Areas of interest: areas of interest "Botanical Garden"
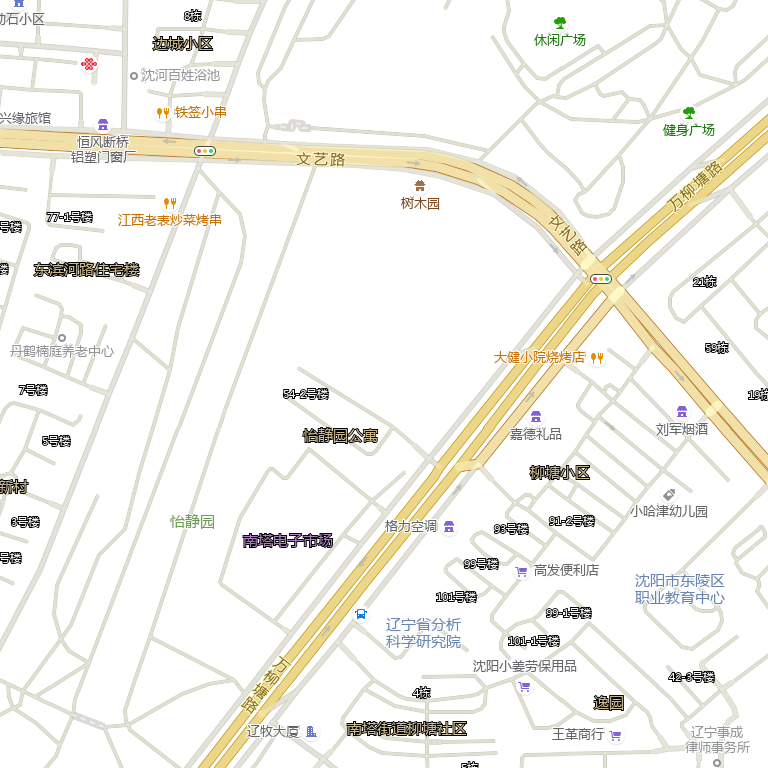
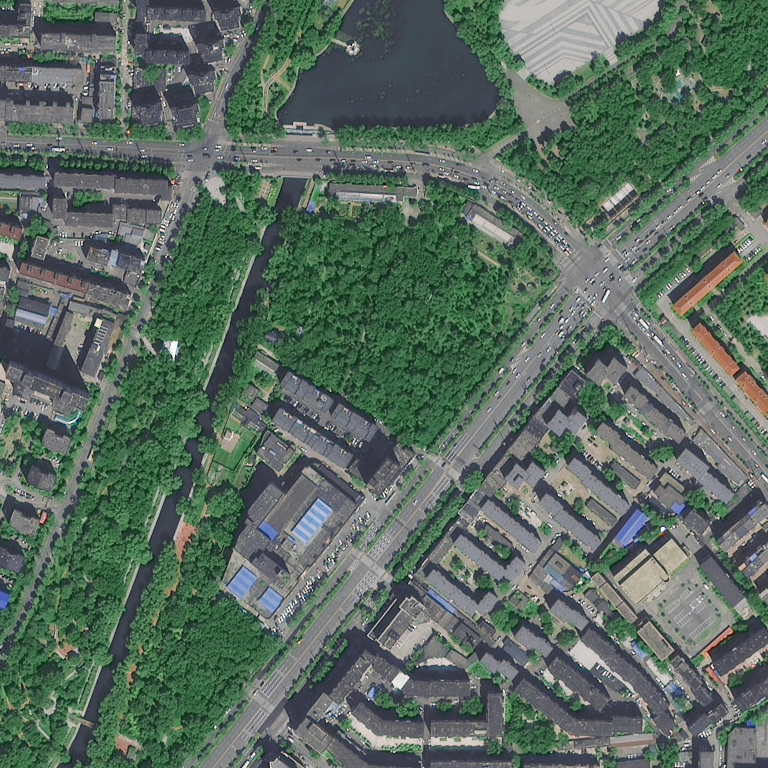